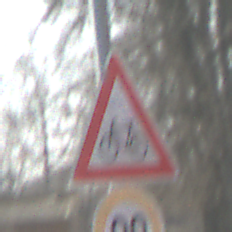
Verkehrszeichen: RadverkehrRechts
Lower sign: Geschwindigkeit80
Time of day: MorningAfternoon
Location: Outdoor (Suburban)
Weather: PartlyCloudy
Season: NotSpecified
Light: Natural